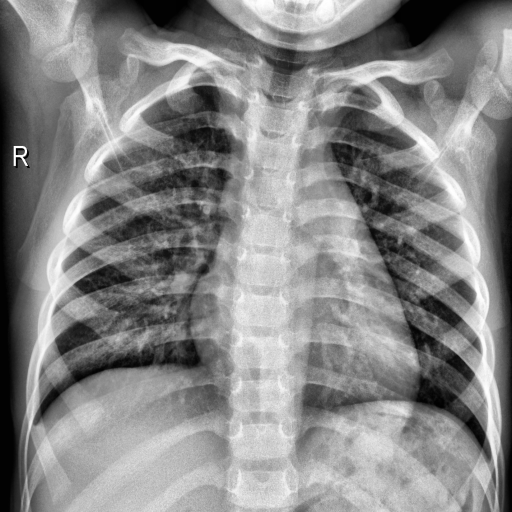
Finding: NORMAL